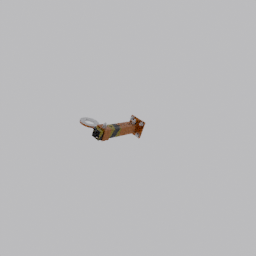
Label: mechanical